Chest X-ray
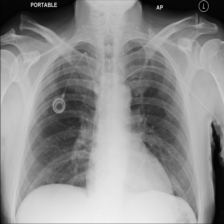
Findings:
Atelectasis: negative
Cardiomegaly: negative
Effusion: negative
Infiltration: negative
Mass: negative
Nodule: negative
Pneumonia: negative
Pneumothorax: negative
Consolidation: negative
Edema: negative
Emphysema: negative
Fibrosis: negative
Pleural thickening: negative
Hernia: negative